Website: ulta-beauty
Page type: delivery-shipping
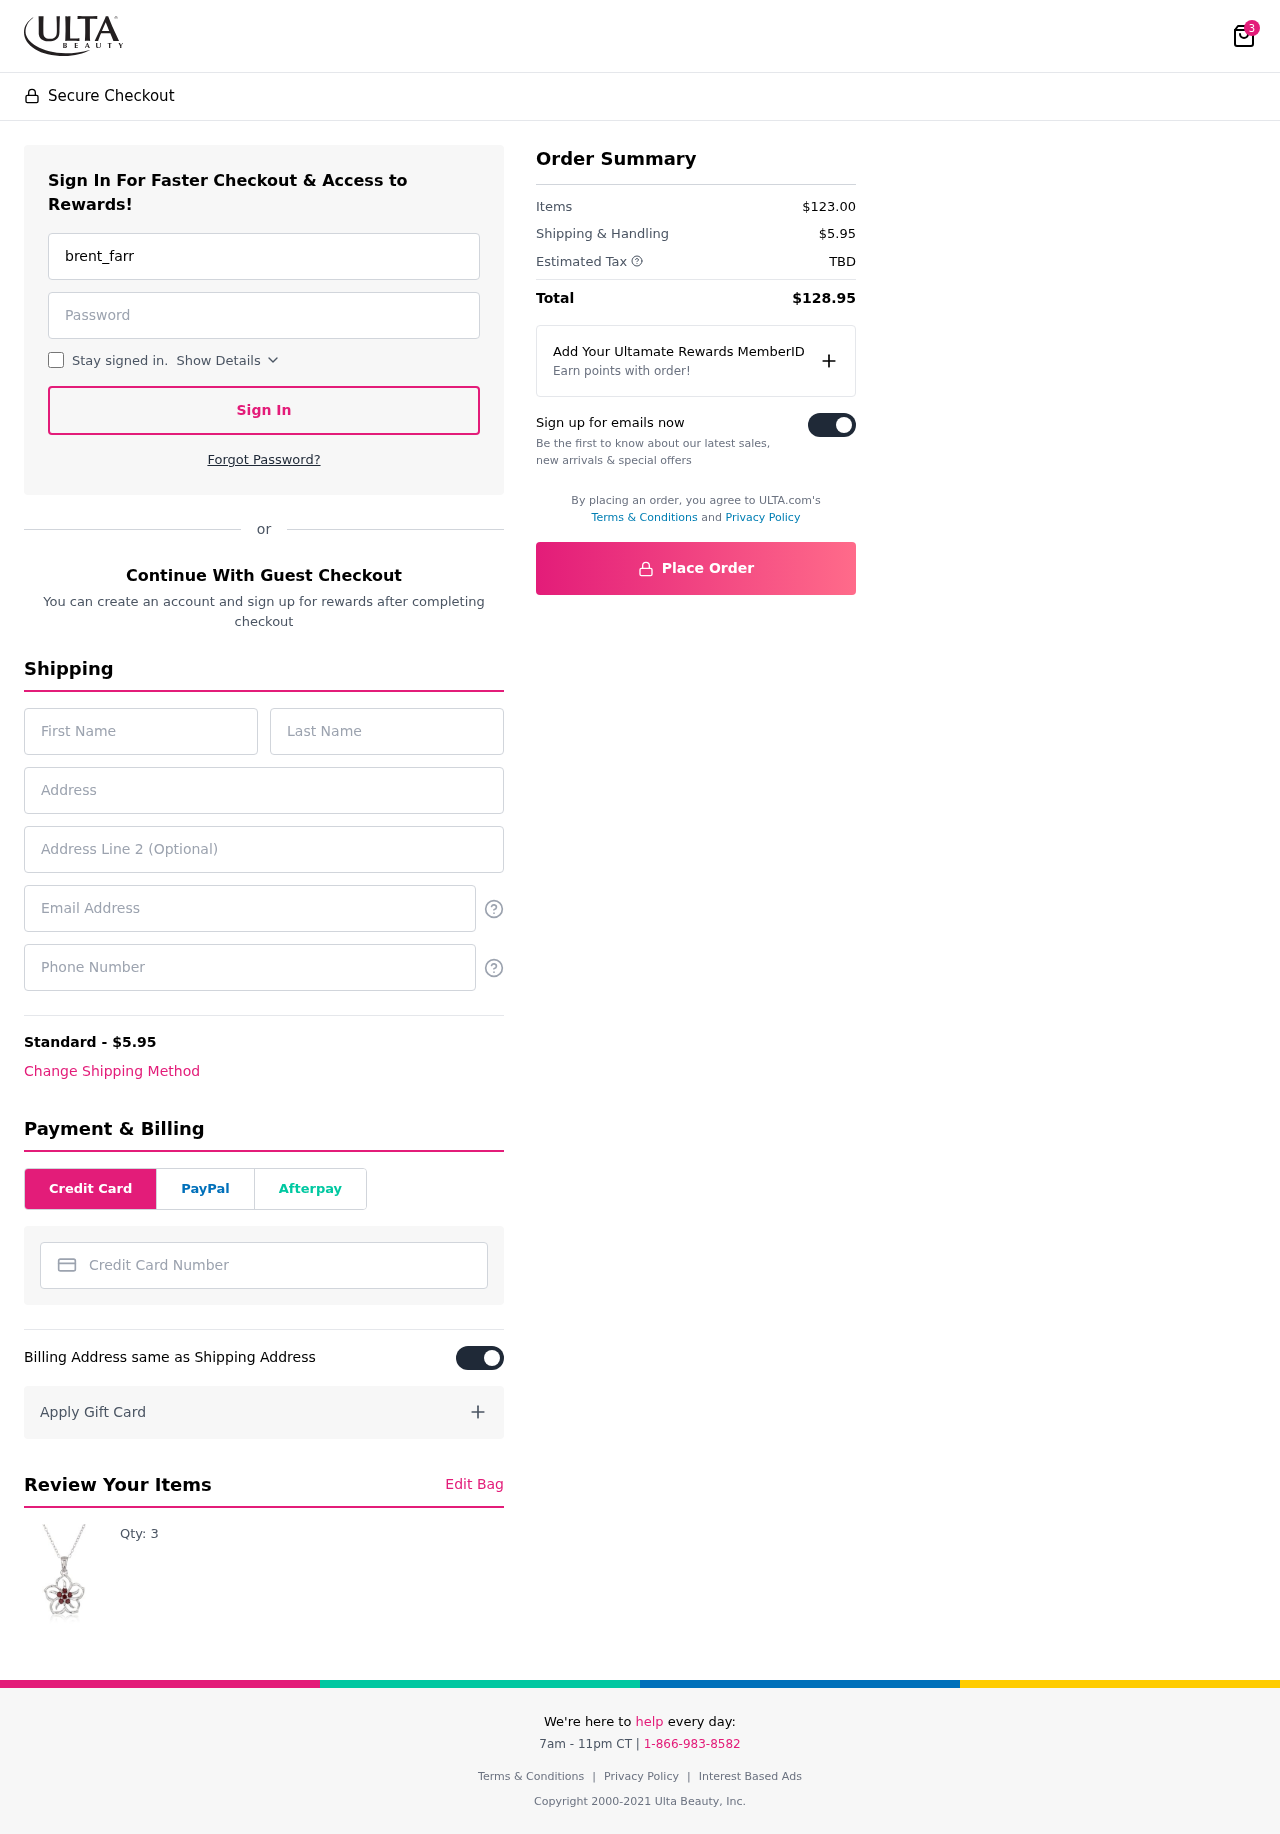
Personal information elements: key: PII_CARD_NUMBER
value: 3473 7125 5964 733
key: PII_EMAIL
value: brent_farrell@hotmail.com
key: PII_EMAIL2
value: brent_farrell@hotmail.com
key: PII_FIRSTNAME
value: Brent
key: PII_LASTNAME
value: Farrell
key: PII_PHONE
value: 7508132187
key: PII_STREET
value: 6708 Williams Forge Apt. 920
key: PII_STREET2
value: Apt. 179
Product elements: key: PRODUCT1_QUANTITY
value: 3
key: PRODUCT1
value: Qty: 3
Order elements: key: ORDER_NUM_ITEMS
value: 3
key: ORDER_SHIPPING_COST
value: $5.95
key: ORDER_SUBTOTAL
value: $123.00
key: ORDER_TAX
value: TBD
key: ORDER_TOTAL
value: $128.95